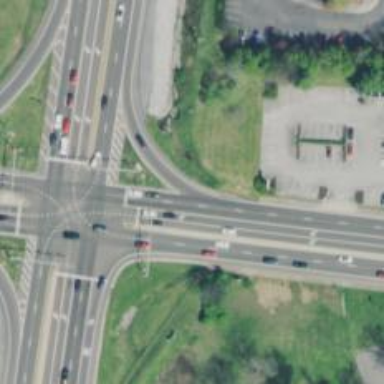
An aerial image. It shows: Motorroad with trunk link.